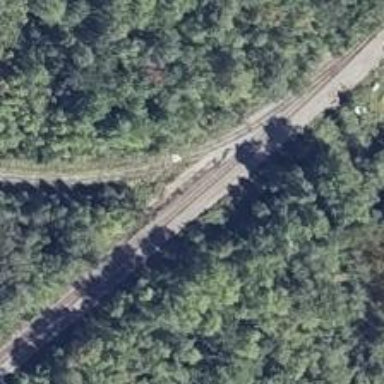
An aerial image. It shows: Railway spur service.